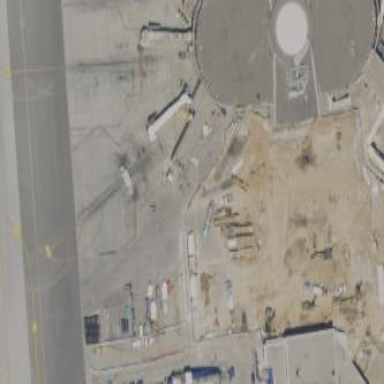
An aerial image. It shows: Apron at the airport.